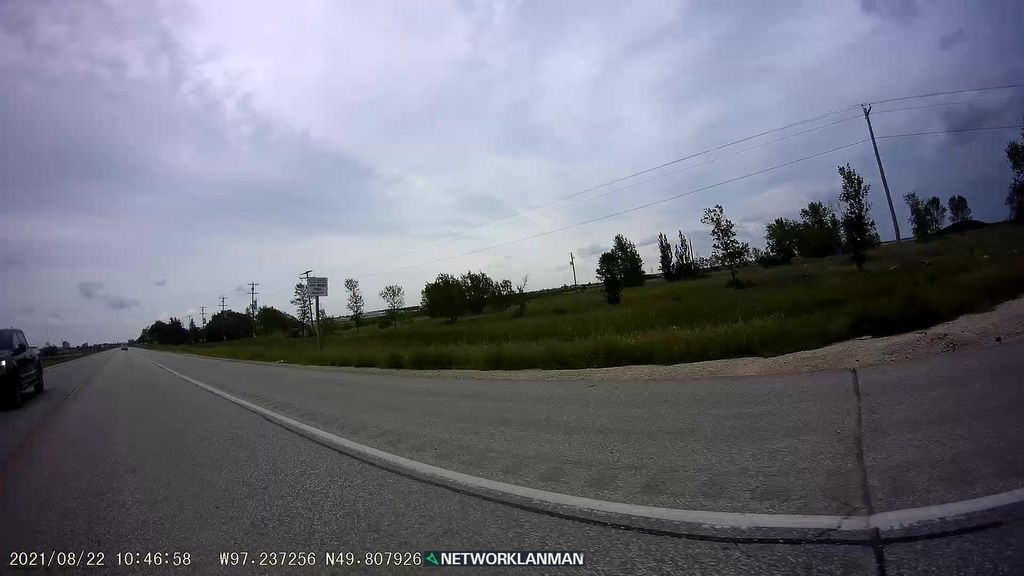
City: winnipeg